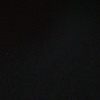
Label: space